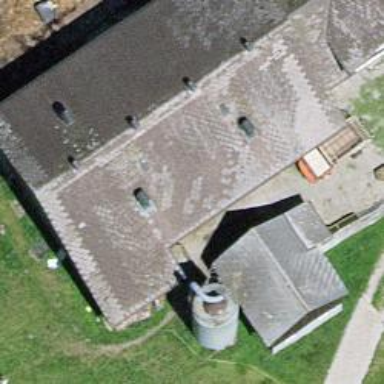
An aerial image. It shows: Farm auxiliary building with gabled roof.